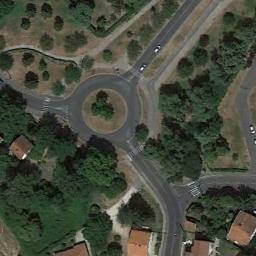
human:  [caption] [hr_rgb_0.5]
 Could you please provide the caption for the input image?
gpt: There are many trees beside the roundabout .

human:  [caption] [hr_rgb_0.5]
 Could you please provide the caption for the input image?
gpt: The roundabout with three exits and entrances is surrounded by some trees .

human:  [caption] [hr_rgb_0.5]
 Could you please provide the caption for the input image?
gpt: The roundabout is on the bare land next to buildings and trees .

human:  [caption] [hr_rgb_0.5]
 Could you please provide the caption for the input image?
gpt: There are several moving vehicles on the road at the roundabout, There are several buildings and some trees and some lawns around the roundabout .

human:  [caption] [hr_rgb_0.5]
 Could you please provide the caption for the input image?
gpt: There are many green bushes and some brown buildings near the roundabout .